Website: apple
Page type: customer-info-address
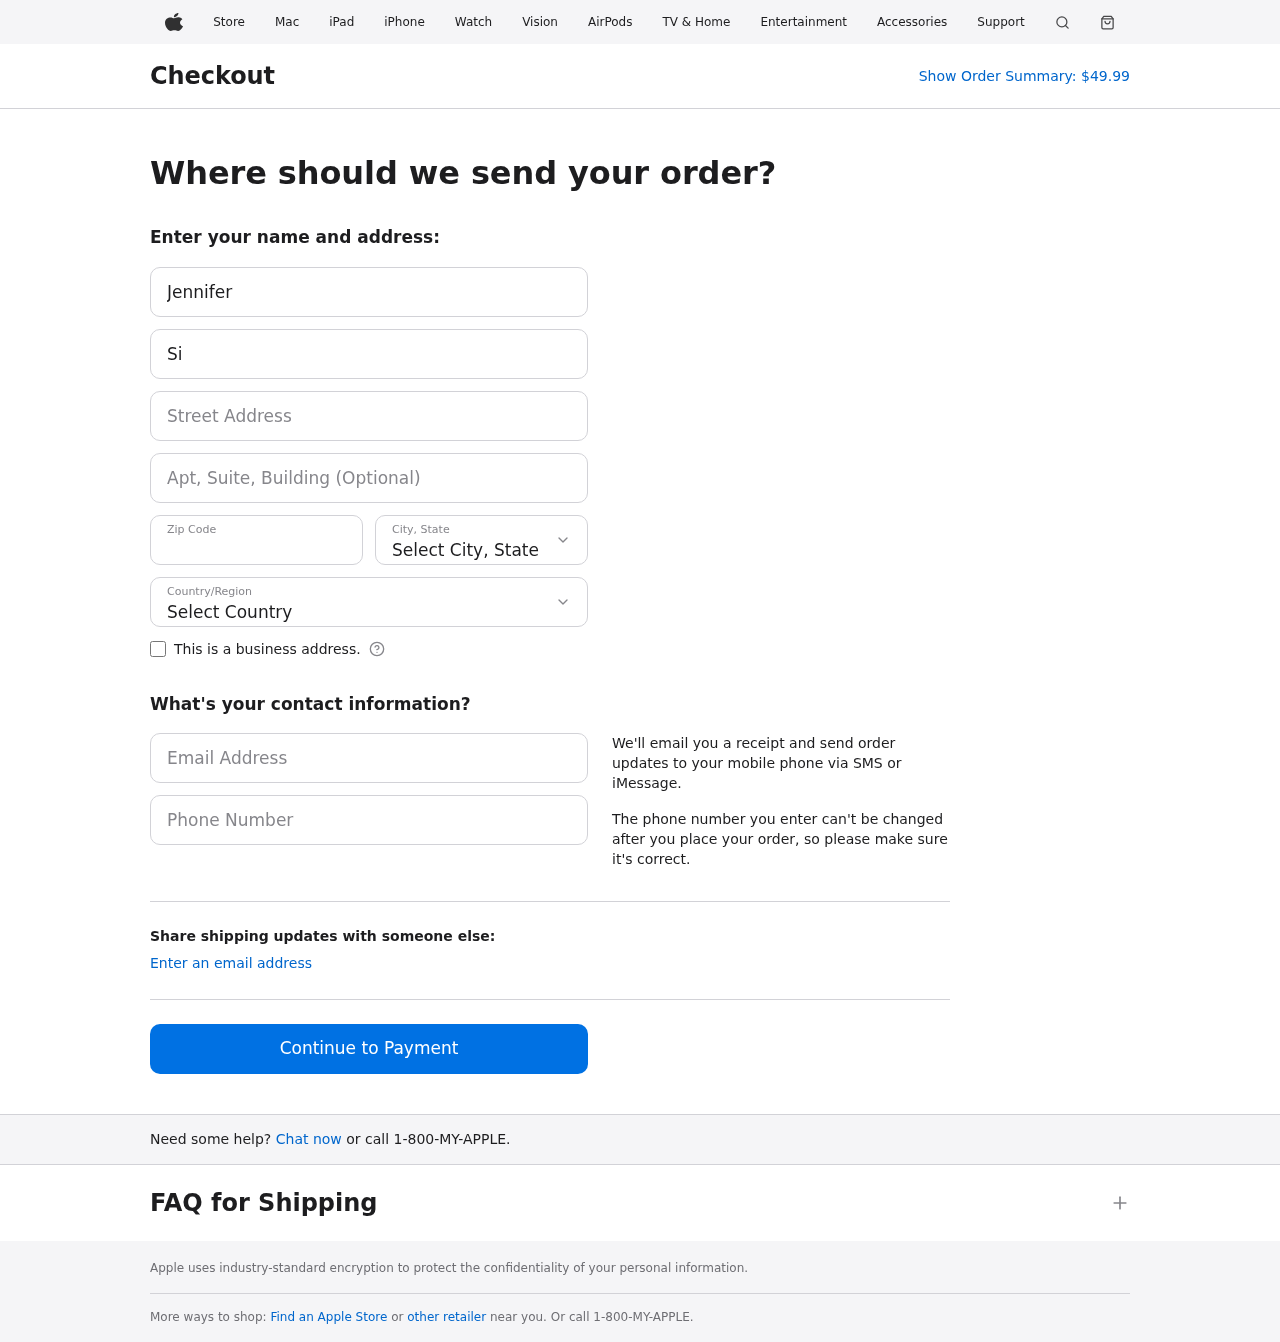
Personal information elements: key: PII_CITY_STATE
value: Port Jenniferton, MD
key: PII_COUNTRY
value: United States
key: PII_EMAIL
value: jsims@hotmail.com
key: PII_FIRSTNAME
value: Jennifer
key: PII_LASTNAME
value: Sims
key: PII_PHONE
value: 3073160677
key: PII_POSTCODE
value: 09385
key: PII_STREET
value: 905 John Hill
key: PII_STREET2
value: Suite 608
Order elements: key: ORDER_TOTAL
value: $49.99